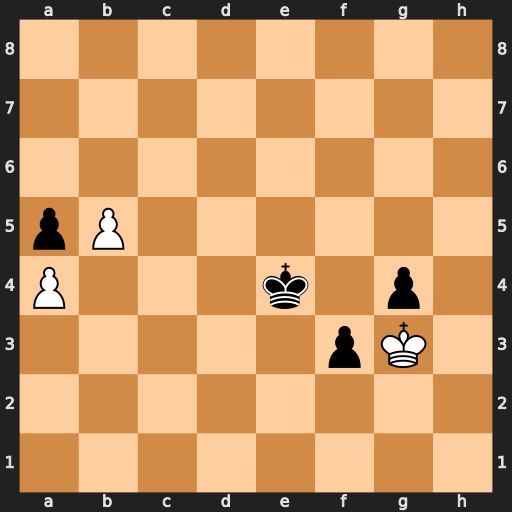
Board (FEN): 8/8/8/pP6/P3k1p1/5pK1/8/8
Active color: w
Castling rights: -
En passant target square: -
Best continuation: b6 Ke3 b7 f2 b8=Q f1=Q Qe5+